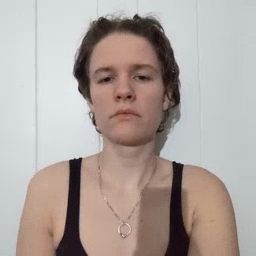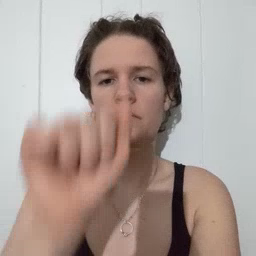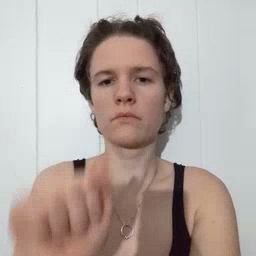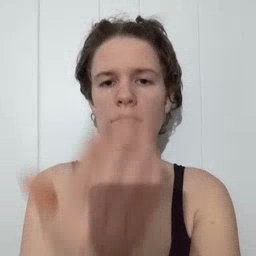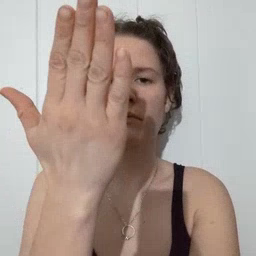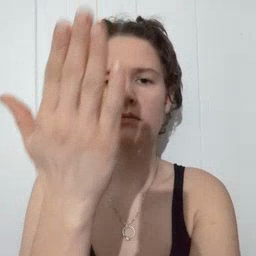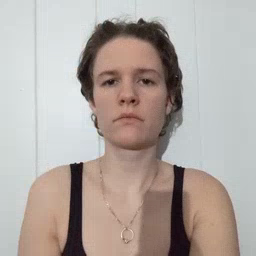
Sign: mitten